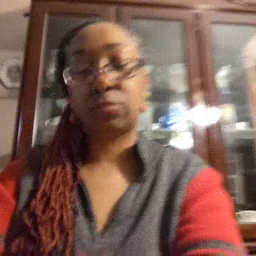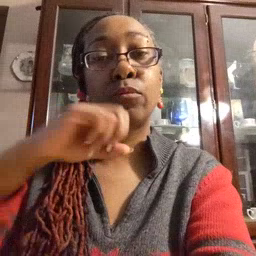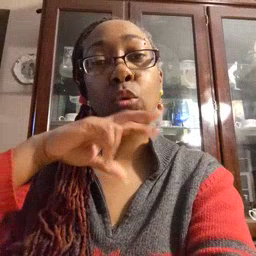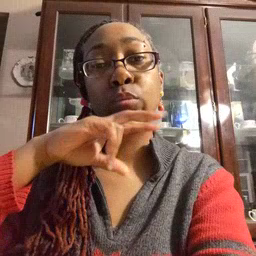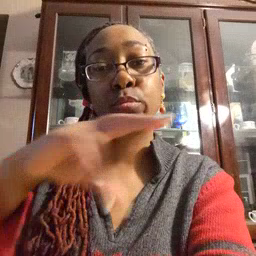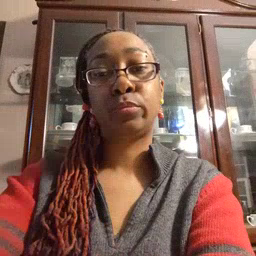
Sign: frog